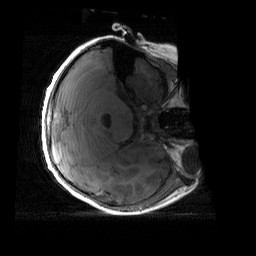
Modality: T1w
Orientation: axial
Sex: male
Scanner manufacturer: siemens
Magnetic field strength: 3 T
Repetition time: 1.9 s
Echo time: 0.00243 s